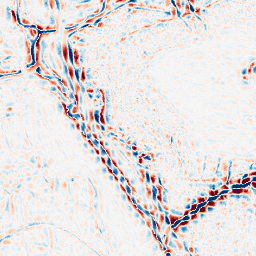
Category: wavelet
Decomposition family: wavelet_biorthogonal
Decomposition parameters: wavelet: bior4.4
level: 3
Upsampling method: regularized
Upsampling parameters: scale: 4
lambda_reg: 0.001
Upsampling scale: 4